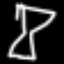
Label: hourglass